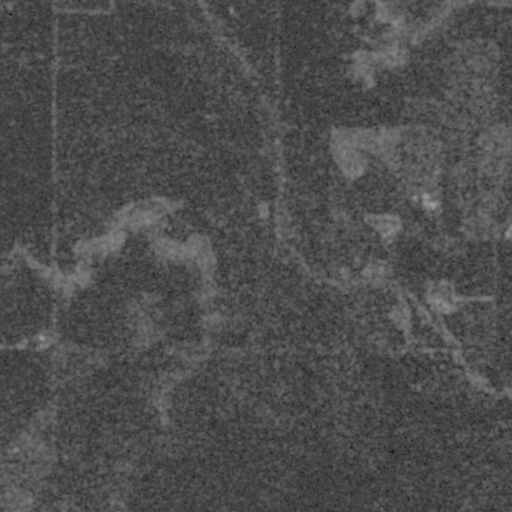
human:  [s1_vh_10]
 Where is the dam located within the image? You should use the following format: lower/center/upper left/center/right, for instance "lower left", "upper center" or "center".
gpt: The dam is located in the upper left of the image.
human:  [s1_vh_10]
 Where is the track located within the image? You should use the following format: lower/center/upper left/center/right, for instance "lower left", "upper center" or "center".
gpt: There is no track in the image.

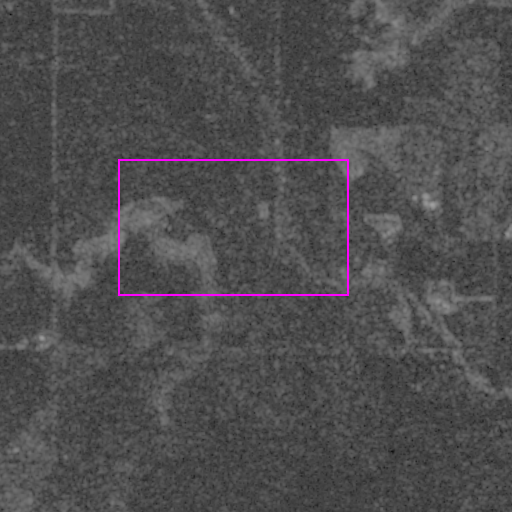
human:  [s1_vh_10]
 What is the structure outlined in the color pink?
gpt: There is no pink outline.
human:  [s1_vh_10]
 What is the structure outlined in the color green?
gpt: There is no structure outlined in green.